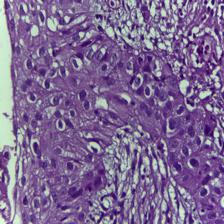
Diagnosis: OSCC